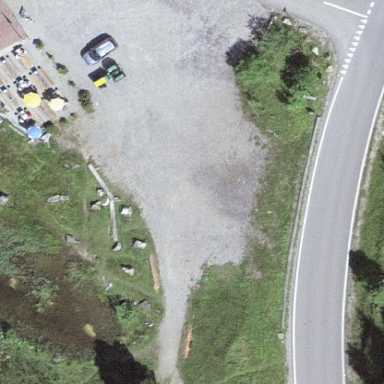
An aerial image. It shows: Parking area with surface.